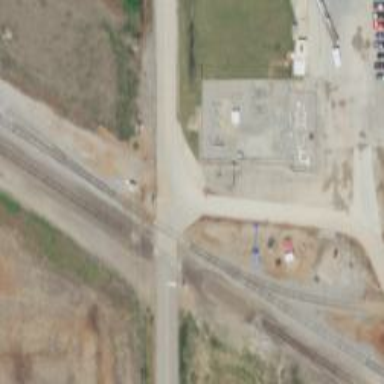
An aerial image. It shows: Level crossing with both lights and saltire in place.